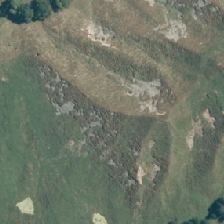
Land cover: indigenous_forest